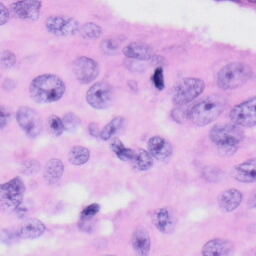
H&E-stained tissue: Skin